Question: I've been playing around with Lightswitch (c#) on Visual Studio 2012. The project I was developing was working great until today. When I click debug, the Silverlight screen opens, I get the Loading... message and then nothing. A blank screen.
There was nothing obvious in the output. Here's the last three lines:
> The program '[3312] SLLauncher.exe: Silverlight' has exited with code
0 (0x0).The program '[5668] VslsHost.exe: Managed (v4.0.30319)' has exited
with code 0 (0x0).VslsHost is using port 50446.
I've created a brand new 'hello world' project and get the same response.
Also I've noticed the square symbol next to the Visual Studio title on any VS message boxes which was not there yesterday (well I'm pretty sure).

And every time I open VS2012 I'm asked if I want the following program to make changes to Windows : devenv.exe. This seems benign, but I wasn't asked yesterday. I've tried restarting the PC with no difference.
The project I was working on works fine on VS2012 on my laptop. Also Lightswitch works fine using my VS2010 on the same PC.
Any ideas? Reinstall??
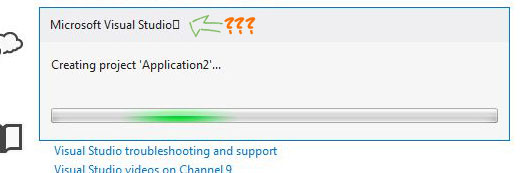
Answer: You could try doing a on VS 2012, before uninstalling/reinstalling.
Did you install any other programs etc on the machine? Did you get a Silverlight update prompt, or anything like that? has to have changed, it's just a matter of tracking down what it was.
The repair is the first thing that I'd try. I've never seen, nor heard of that square appearing in the title bar of message boxes, so that's also very strange.